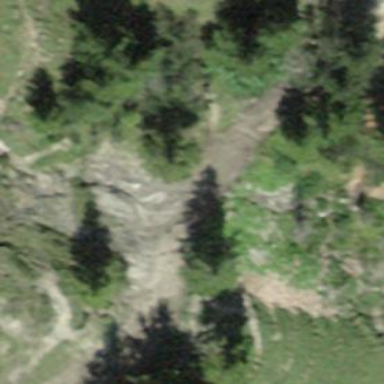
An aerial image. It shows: Forest area.